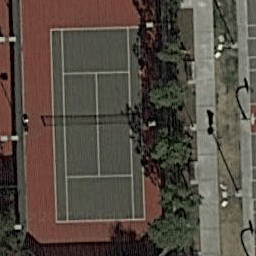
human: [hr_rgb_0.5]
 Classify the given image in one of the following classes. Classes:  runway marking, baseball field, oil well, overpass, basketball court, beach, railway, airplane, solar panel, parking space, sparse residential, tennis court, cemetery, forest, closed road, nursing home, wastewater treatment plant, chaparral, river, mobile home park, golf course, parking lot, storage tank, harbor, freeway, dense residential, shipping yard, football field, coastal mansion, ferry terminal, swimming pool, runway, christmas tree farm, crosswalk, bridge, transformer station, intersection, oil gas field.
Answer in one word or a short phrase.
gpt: tennis court